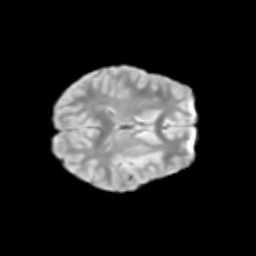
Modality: T2w
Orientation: axial
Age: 11
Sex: female
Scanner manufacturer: siemens
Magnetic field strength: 3 T
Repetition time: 3.8 s
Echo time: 0.07 s